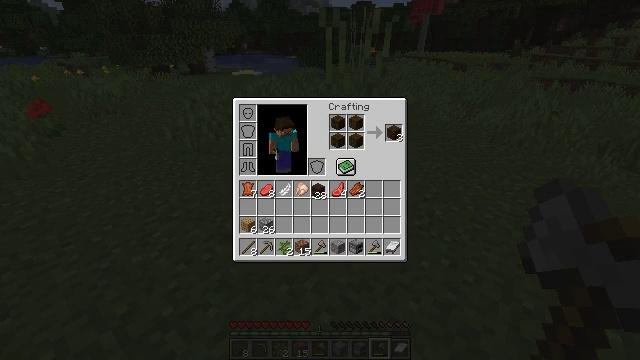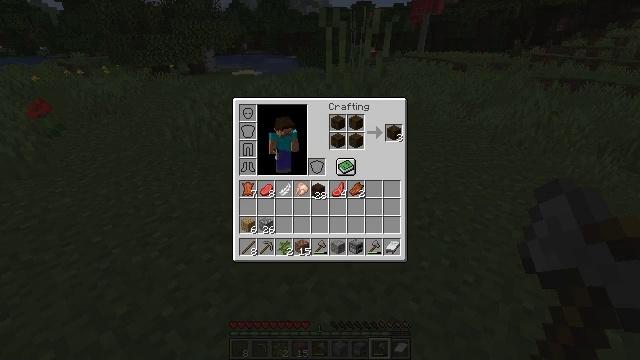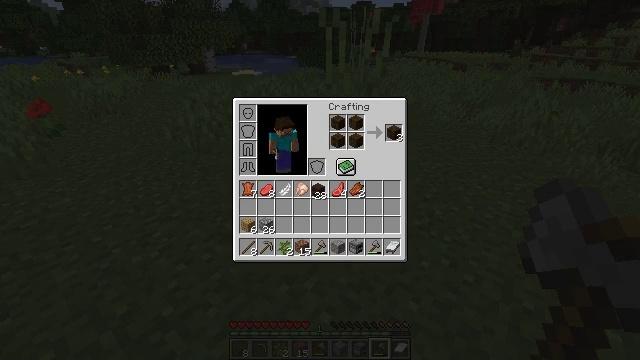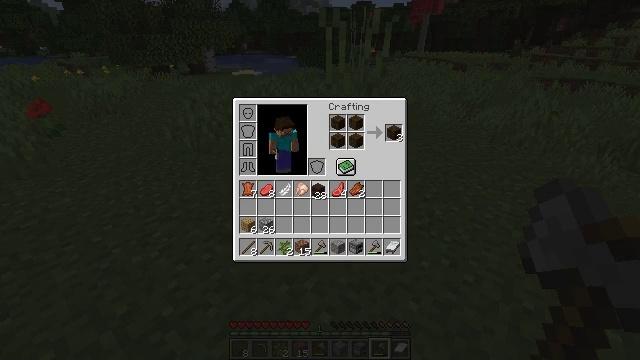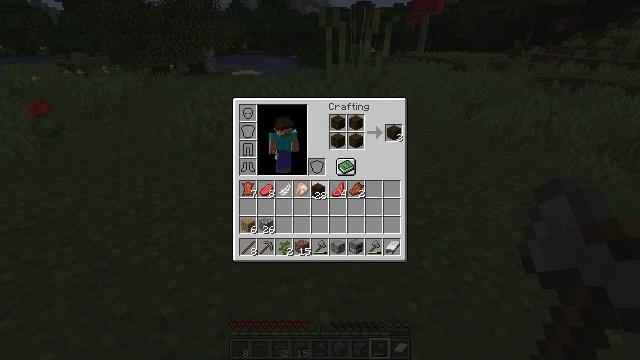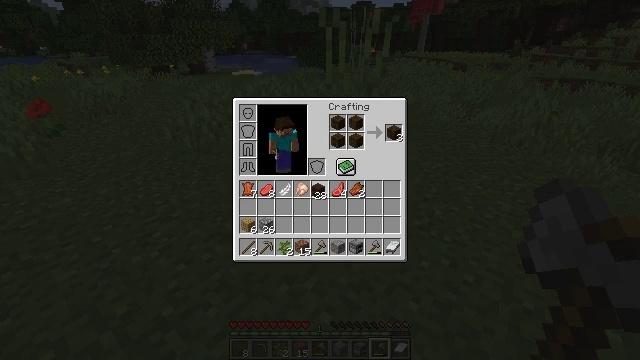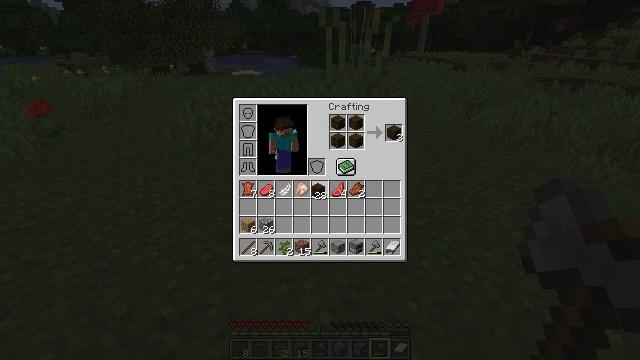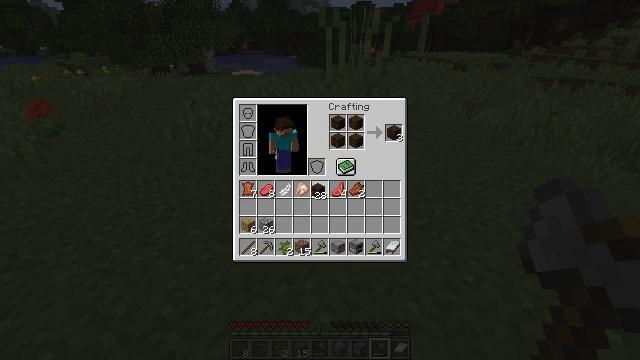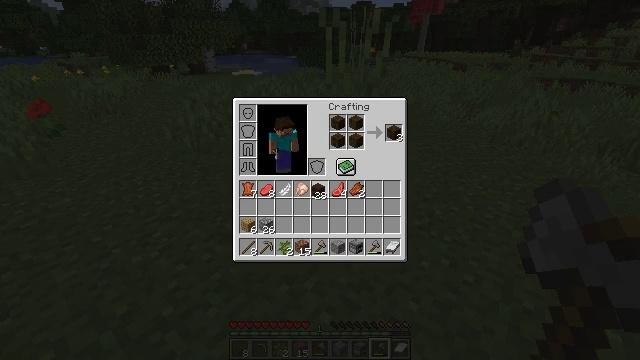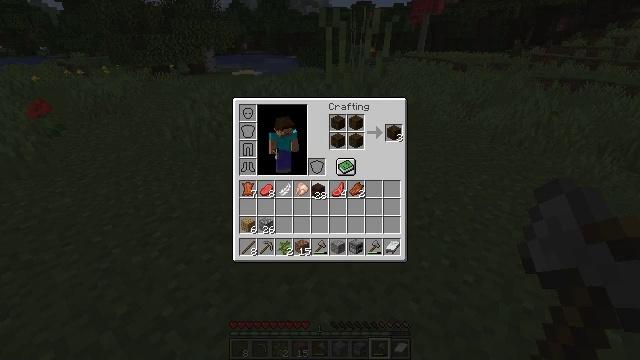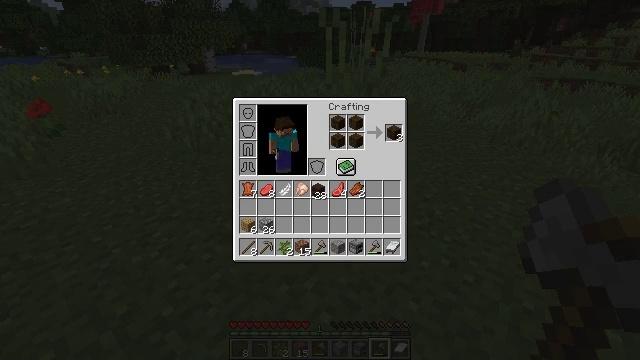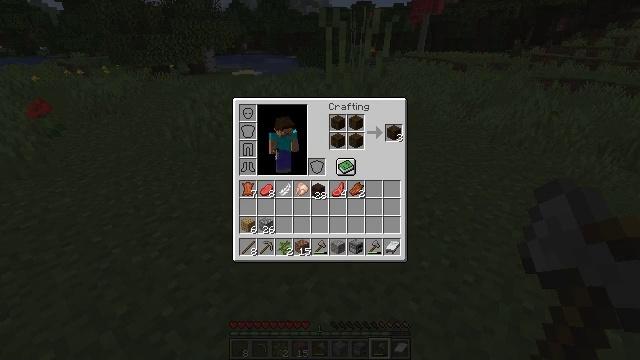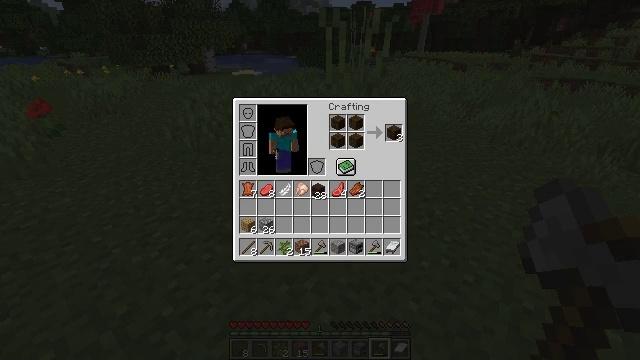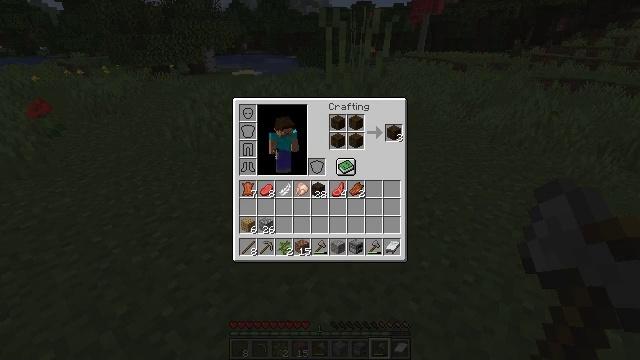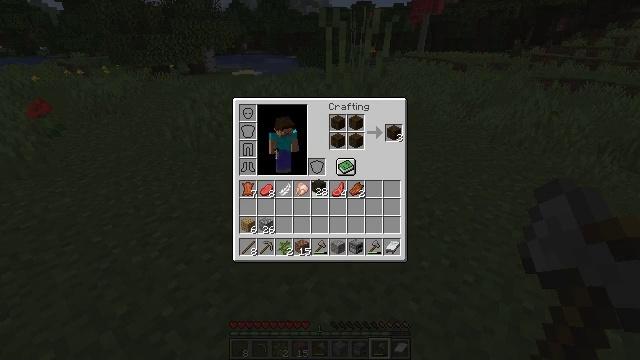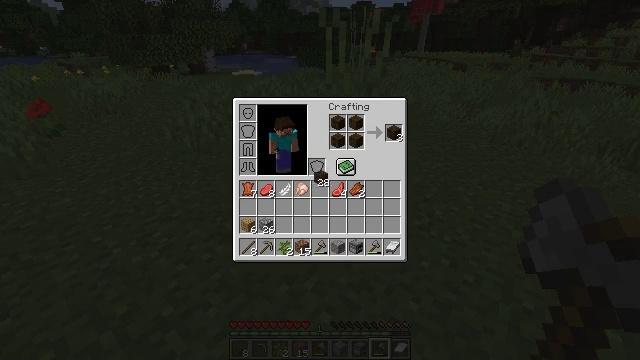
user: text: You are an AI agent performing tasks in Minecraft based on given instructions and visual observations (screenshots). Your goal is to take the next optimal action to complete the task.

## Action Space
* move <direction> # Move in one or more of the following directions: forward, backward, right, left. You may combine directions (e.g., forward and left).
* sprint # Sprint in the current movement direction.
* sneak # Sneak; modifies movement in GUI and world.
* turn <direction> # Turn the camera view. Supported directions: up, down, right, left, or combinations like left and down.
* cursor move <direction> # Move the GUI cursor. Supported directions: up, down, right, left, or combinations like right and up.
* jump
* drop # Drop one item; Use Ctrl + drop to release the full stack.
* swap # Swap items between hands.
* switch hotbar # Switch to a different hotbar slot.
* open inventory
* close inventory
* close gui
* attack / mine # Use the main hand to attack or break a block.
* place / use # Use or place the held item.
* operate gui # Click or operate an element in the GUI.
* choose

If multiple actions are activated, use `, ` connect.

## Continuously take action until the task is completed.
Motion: motion action
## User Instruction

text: Take four dark oak logs to craft dark oak wood.
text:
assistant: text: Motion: no_op
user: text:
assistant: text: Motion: no_op
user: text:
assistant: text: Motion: no_op
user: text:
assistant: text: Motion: no_op
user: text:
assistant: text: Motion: no_op
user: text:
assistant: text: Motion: no_op
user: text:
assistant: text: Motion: no_op
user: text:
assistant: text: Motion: no_op
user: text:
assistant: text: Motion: no_op
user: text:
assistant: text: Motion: no_op
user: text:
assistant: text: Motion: no_op
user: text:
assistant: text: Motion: no_op
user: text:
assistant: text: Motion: no_op
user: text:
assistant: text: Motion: no_op
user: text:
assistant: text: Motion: cursor move up
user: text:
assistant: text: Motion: cursor move up
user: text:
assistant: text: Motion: cursor move up
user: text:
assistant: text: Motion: cursor move up
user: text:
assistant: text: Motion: no_op
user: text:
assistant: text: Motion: no_op
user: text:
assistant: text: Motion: no_op
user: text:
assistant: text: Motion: cursor move up
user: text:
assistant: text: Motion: no_op
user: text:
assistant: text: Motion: no_op
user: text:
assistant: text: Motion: no_op
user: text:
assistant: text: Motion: no_op
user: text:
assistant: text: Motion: no_op
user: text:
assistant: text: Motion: no_op
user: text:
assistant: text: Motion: no_op
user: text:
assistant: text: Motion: no_op